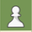
Piece: wP